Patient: sex M, age 49
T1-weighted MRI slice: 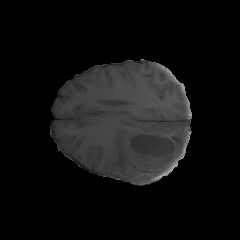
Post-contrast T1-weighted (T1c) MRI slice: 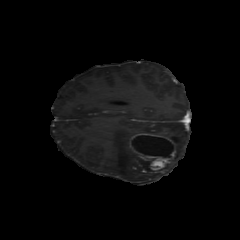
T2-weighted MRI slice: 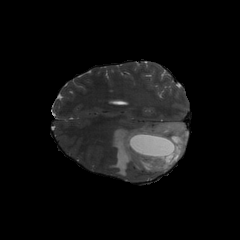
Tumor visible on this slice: yes
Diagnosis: Astrocytoma, IDH-mutant
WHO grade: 4